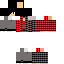
A female human skin with dark skin, wearing brown long hair dressed in a red hoodie and gray pants, featuring a closed mouth.